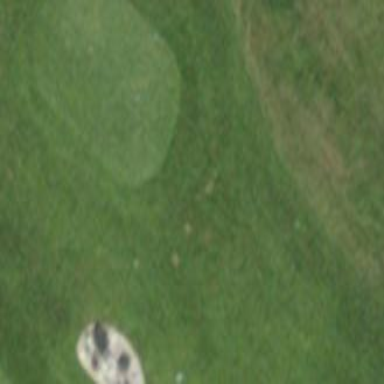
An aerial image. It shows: Golf tee.